Question: Right now, I have a layout that looks like one of the two images below, depending on the exact size of the screen. Bot that on one, the Play Game! button is on top, and on the other, the copyright text is on top.

What I'm trying to do is to put an image between the adview and the higher of the top text box/layout. Depending on different screen sizes, the entry that's on top can vary. I would like to not have this problem at all... I know how to put it below the imageview, but not put it above both items.
So far, I've tried a relativeLayout that encloses the bottom variables, and told the image to be above that, but below the AdView. Problem is, the top of the RelativeView goes clear to the top, despite it being set to wrap_content and none of the below values go that high.
I've also considered aligning either the top of the text to the top of the button, or visa versa, but I'm seeing a potentially ugly interface in my mind, one in which the top button might be bigger, or part of the copyright text obscured.
So, I'm looking for one of two solutions. A way to tell my image to be above 2 items, the button and the text, or some way to wrap the context such that I can just be above the wrapped value.
Here's the relevant XML code I've tested.
'''
<RelativeLayout
xmlns:android="http://schemas.android.com/apk/res/android"
xmlns:ads="http://schemas.android.com/apk/lib/com.google.ads"
android:layout_width="fill_parent"
android:layout_height="fill_parent"
android:orientation="vertical">
<com.google.ads.AdView android:id="@+id/adView" ads:loadAdOnCreate="true" ads:adSize="BANNER" ads:adUnitId="@string/admob_unit_id" android:layout_width="wrap_content" android:layout_height="wrap_content" ></com.google.ads.AdView>
<ImageView android:src="@drawable/start_logo" android:gravity="center" android:layout_height="wrap_content" android:layout_width="wrap_content" android:id="@+id/logo_view" android:layout_below="@+id/adView" android:layout_above="@+id/buttons_copyright"></ImageView>
<RelativeLayout android:id="@+id/buttons_copyright" android:layout_width="fill_parent" android:layout_alignParentLeft="true" android:layout_alignParentBottom="true" android:layout_alignParentTop="false" android:layout_height="wrap_content">
(NOTE: LOTS OF STUFF GOES HERE)
</RelativeLayout>
</RelativeLayout>
'''
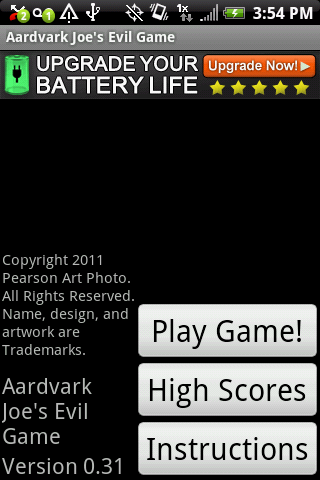
Answer: I've made a layout that will work for you - it looks like this:
Edit: Try this one...

Use this layout (replace the top button with your ad)
(changed a bit since last edit to use anther relative layout...)
'''
<?xml version="1.0" encoding="utf-8"?>
<RelativeLayout
xmlns:android="http://schemas.android.com/apk/res/android"
android:layout_width="fill_parent"
android:layout_height="fill_parent">
<Button
android:text="Button"
android:id="@+id/button1"
android:layout_height="wrap_content"
android:layout_width="match_parent"></Button>
<TextView
android:text="Version Text"
android:layout_height="wrap_content"
android:layout_width="fill_parent"
android:layout_alignBaseline="@+id/instructions_button"
android:layout_toLeftOf="@+id/instructions_button"
android:layout_marginLeft="5dp" />
<Button
android:id="@+id/instructions_button"
android:layout_width="wrap_content"
android:text="Instructions"
android:layout_height="wrap_content"
android:layout_alignParentRight="true"
android:minWidth="100dp"
android:layout_alignParentBottom="true" />
<TextView
android:text="Game Name Text"
android:layout_height="wrap_content"
android:layout_width="fill_parent"
android:layout_alignBaseline="@+id/scores_button"
android:layout_toLeftOf="@+id/scores_button"
android:layout_marginLeft="5dp" />
<Button
android:id="@+id/scores_button"
android:layout_width="wrap_content"
android:text="High Scores"
android:layout_height="wrap_content"
android:layout_alignParentRight="true"
android:minWidth="100dp"
android:layout_above="@+id/instructions_button" />
<RelativeLayout
android:id="@+id/copyright_layout"
android:layout_above="@+id/scores_button"
android:layout_height="wrap_content"
android:layout_width="fill_parent">
<TextView
android:text="Copyright text goes here and goes on and on a bit and fills up a few lines and looks ok generally and keeps on going and going and going and going onto many lines longer thatn it should etct"
android:textSize="10sp"
android:layout_height="wrap_content"
android:layout_width="fill_parent"
android:layout_alignTop="@+id/play_button"
android:layout_toLeftOf="@+id/play_button"
android:layout_marginLeft="5dp" />
<Button
android:id="@+id/play_button"
android:layout_width="wrap_content"
android:text="Play Game!"
android:layout_height="wrap_content"
android:layout_alignParentRight="true"
android:minWidth="100dp"
android:layout_above="@+id/scores_button" />
</RelativeLayout>
<ImageView
android:layout_height="wrap_content"
android:layout_width="fill_parent"
android:id="@+id/imageView1"
android:layout_margin="5dp"
android:layout_above="@+id/copyright_layout"
android:layout_below="@+id/button1"
android:src="@drawable/map"
android:scaleType="centerCrop" />
</RelativeLayout>
'''